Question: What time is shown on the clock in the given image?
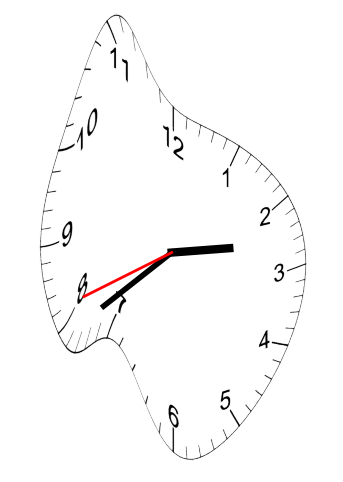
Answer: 02:38:41